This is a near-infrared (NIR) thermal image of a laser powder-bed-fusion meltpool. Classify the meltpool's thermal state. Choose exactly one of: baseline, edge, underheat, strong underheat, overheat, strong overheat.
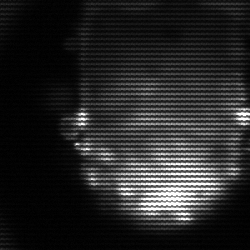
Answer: baseline